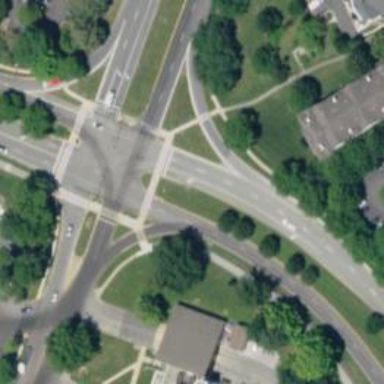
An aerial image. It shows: Asphalt footway with crossing.